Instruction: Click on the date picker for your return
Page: home
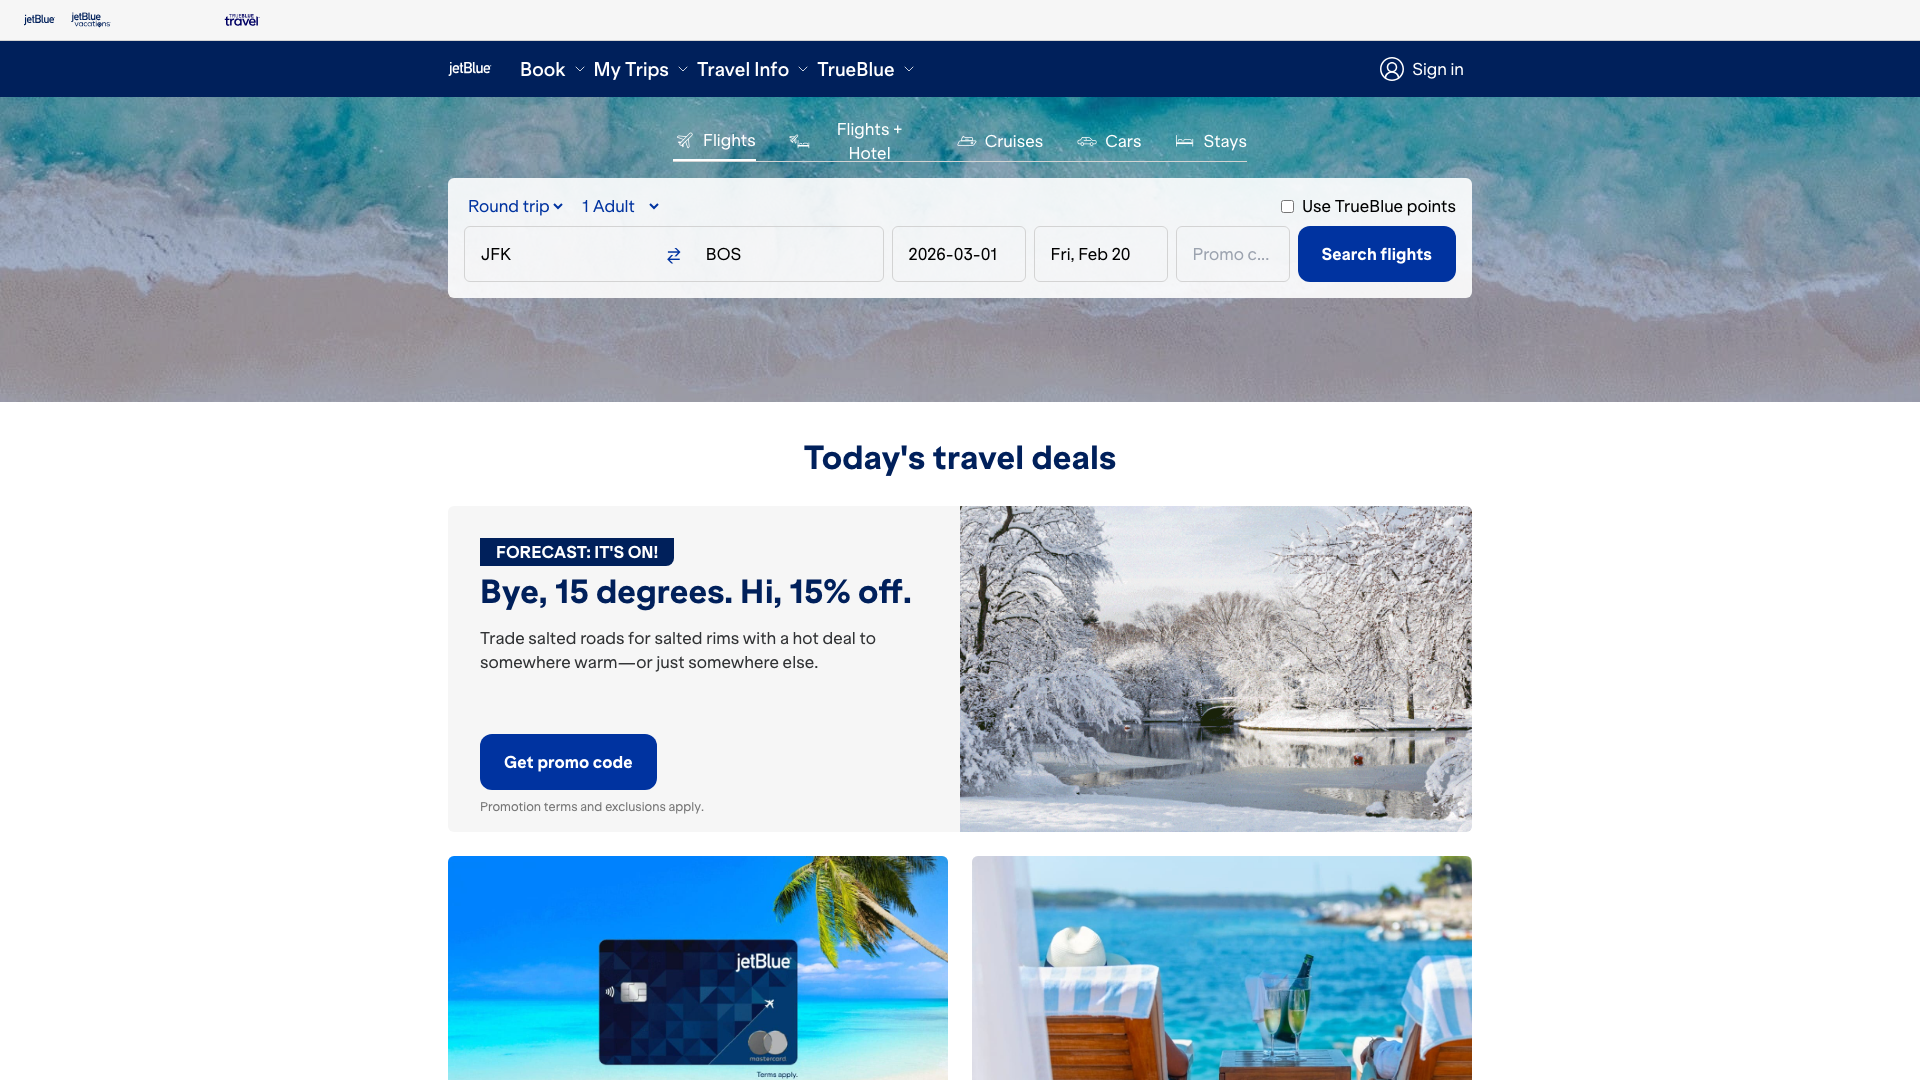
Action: click